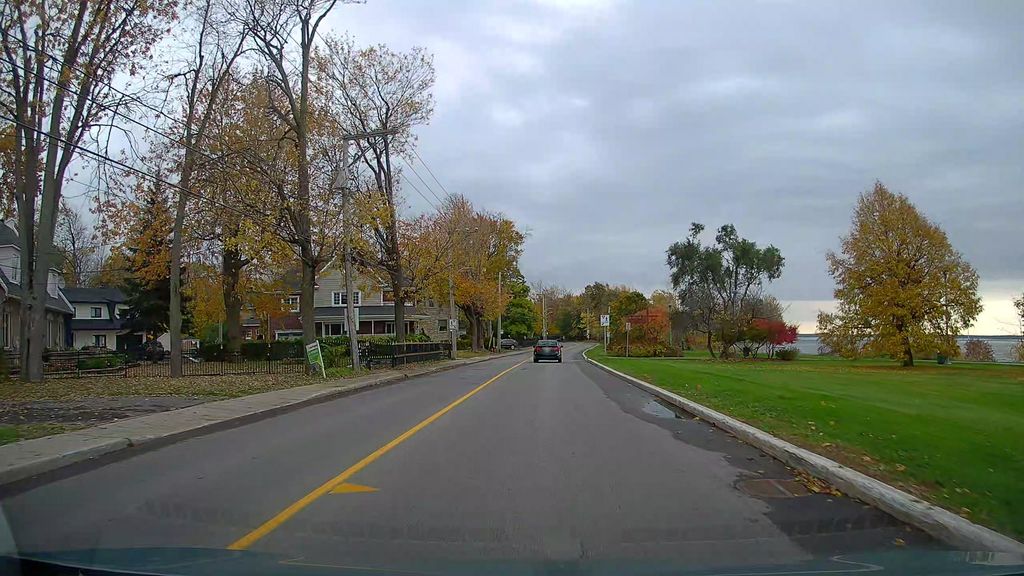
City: montreal